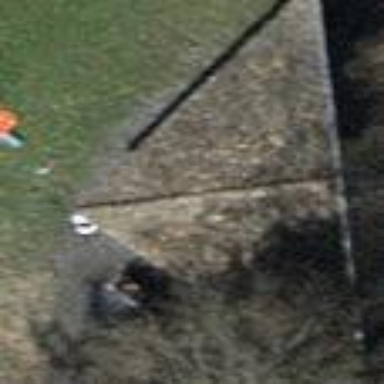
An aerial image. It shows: Shelter in the form of picnic shelter attached to building.